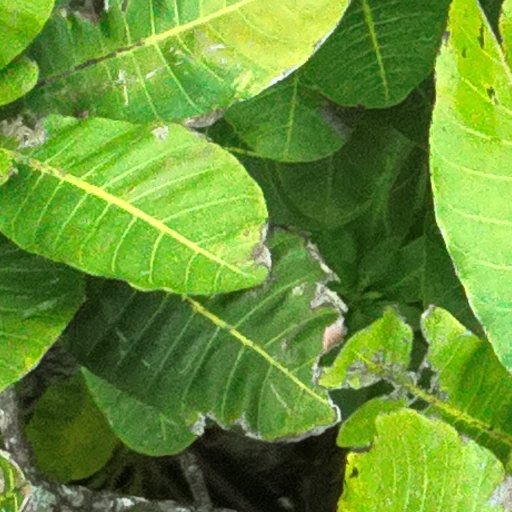
Species: Anacardium excelsum
GBIF accepted scientific name: Anacardium excelsum
Crown area (m\u00b2): 296.804